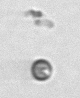
Label: Thalassiosira_sp_aff_mala